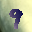
Label: 9